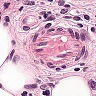
Metastatic tissue present: yes